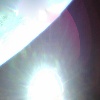
Label: sunburn